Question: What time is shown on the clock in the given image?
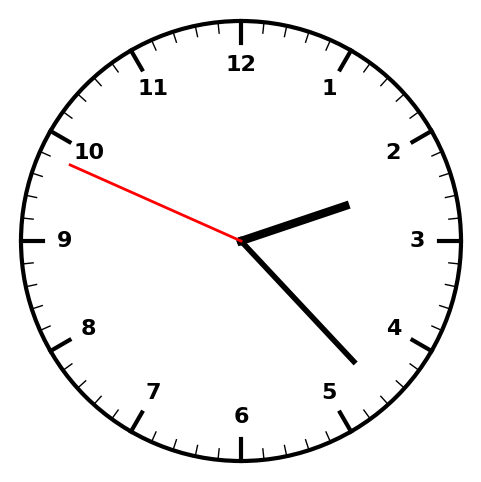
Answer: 02:22:49